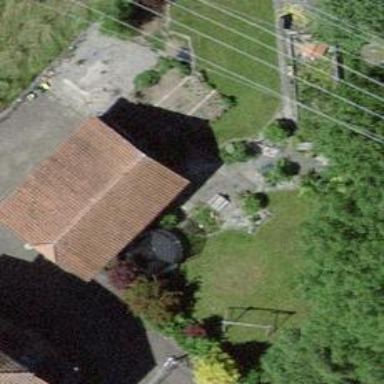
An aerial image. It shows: Garage.